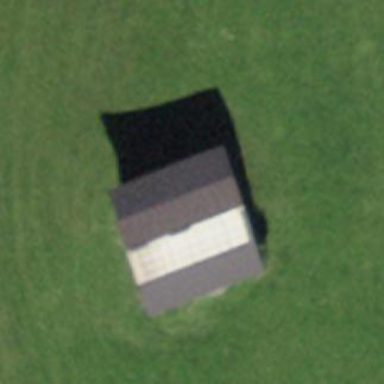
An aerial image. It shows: Rural barn.